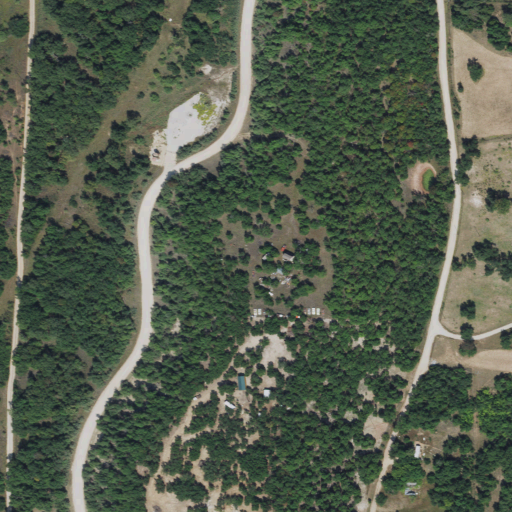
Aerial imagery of mountain in Texas named Armstrong Mountain containing deciduous forest, grassland, shrub, open development, low intensity development, and medium intensity development